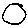
Label: circle